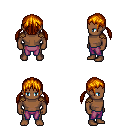
a pixel art fantasy rpg character, male body template, human, dark skin, leather shoulder armor, magenta pants, dark blonde twin-tailed hairstyle, four views (front, back, left, right), 2x2 character sprite sheet, small pixel art, hard edges, no anti-aliasing